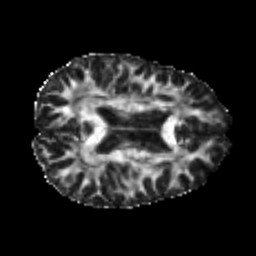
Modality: FA
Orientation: axial
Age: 21
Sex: male
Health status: healthy
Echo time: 0.074 s